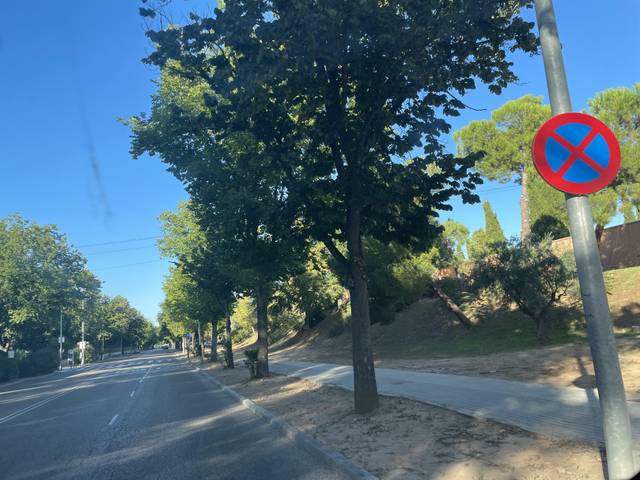
Region: Spain
Coordinates: 40.637, -3.178